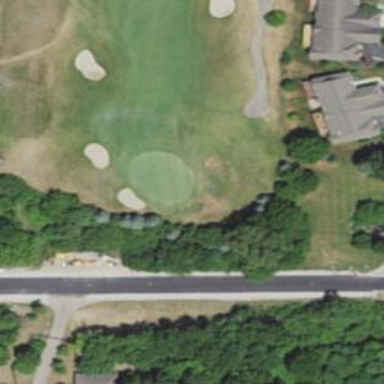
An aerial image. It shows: View of golf hole.